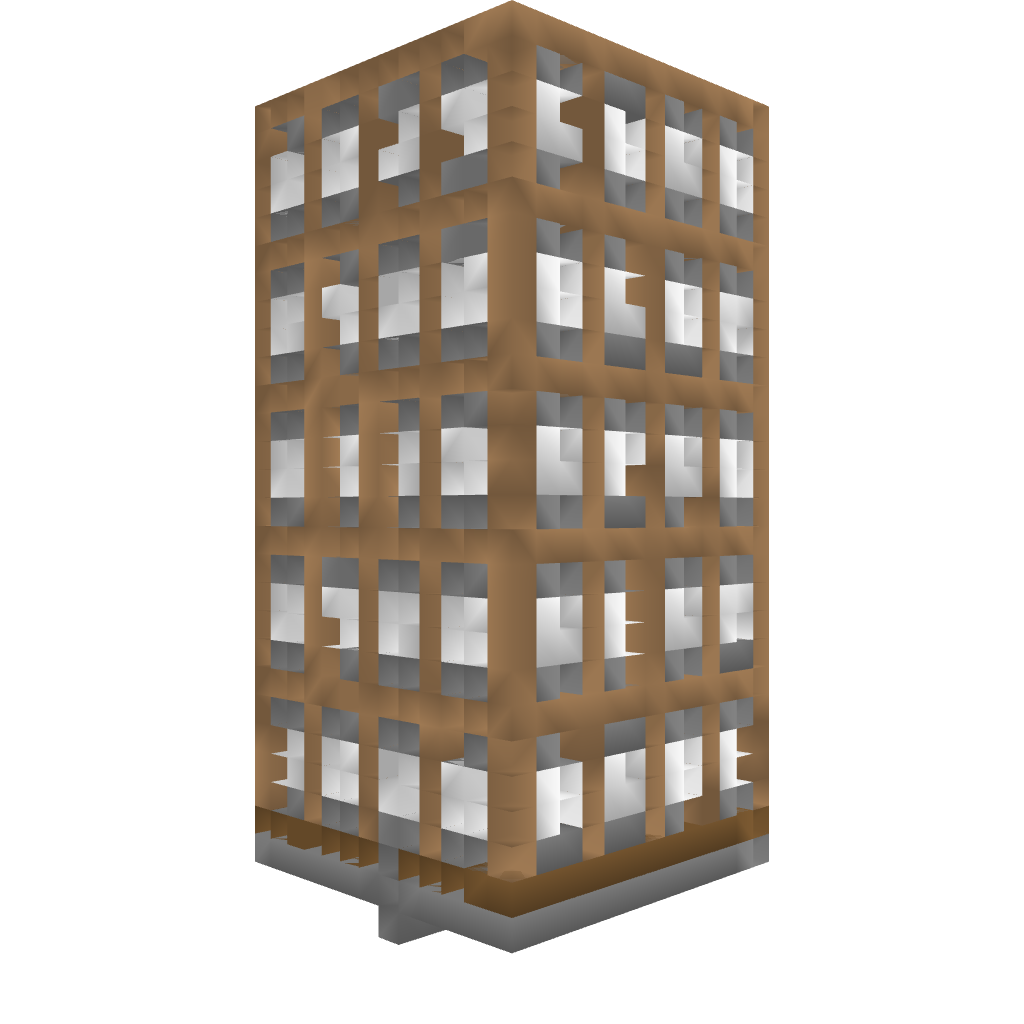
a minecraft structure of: House 5 bad low quality